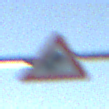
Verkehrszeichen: UnzureichendesLichtraumprofil
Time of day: MorningAfternoon
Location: Outdoor (Nature)
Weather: Clear
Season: Winter
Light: Natural